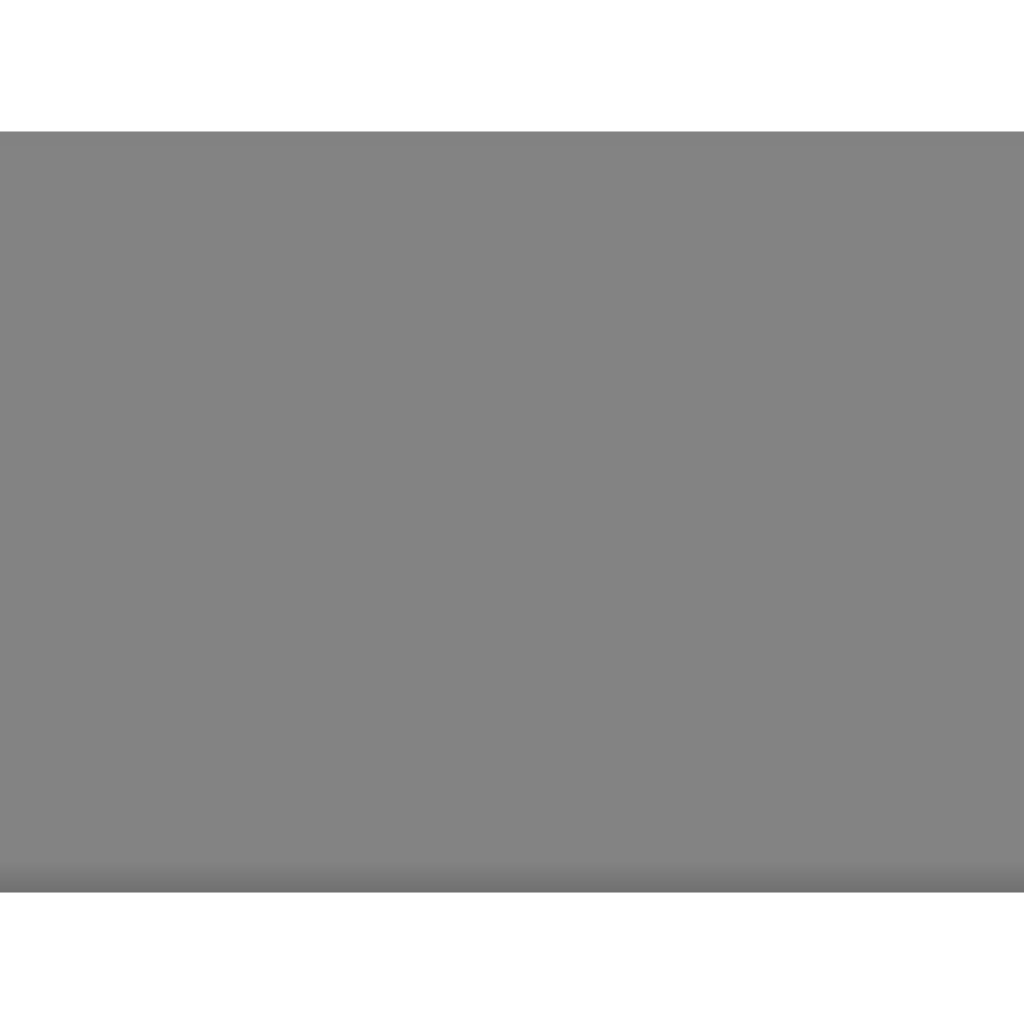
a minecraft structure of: Great Fairy Fountain bad low quality